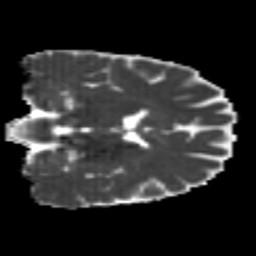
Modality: MD
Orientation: coronal
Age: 26
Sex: male
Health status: healthy
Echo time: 0.074 s